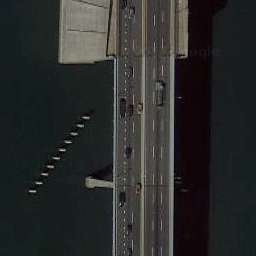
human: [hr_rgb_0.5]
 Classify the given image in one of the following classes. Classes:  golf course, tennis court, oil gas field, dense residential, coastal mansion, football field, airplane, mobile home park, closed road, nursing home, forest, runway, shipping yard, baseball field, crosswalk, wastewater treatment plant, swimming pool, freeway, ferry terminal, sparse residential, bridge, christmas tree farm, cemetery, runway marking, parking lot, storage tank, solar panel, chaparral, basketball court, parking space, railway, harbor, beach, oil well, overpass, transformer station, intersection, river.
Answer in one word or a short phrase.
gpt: bridge